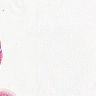
Metastatic tissue present: no